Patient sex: M
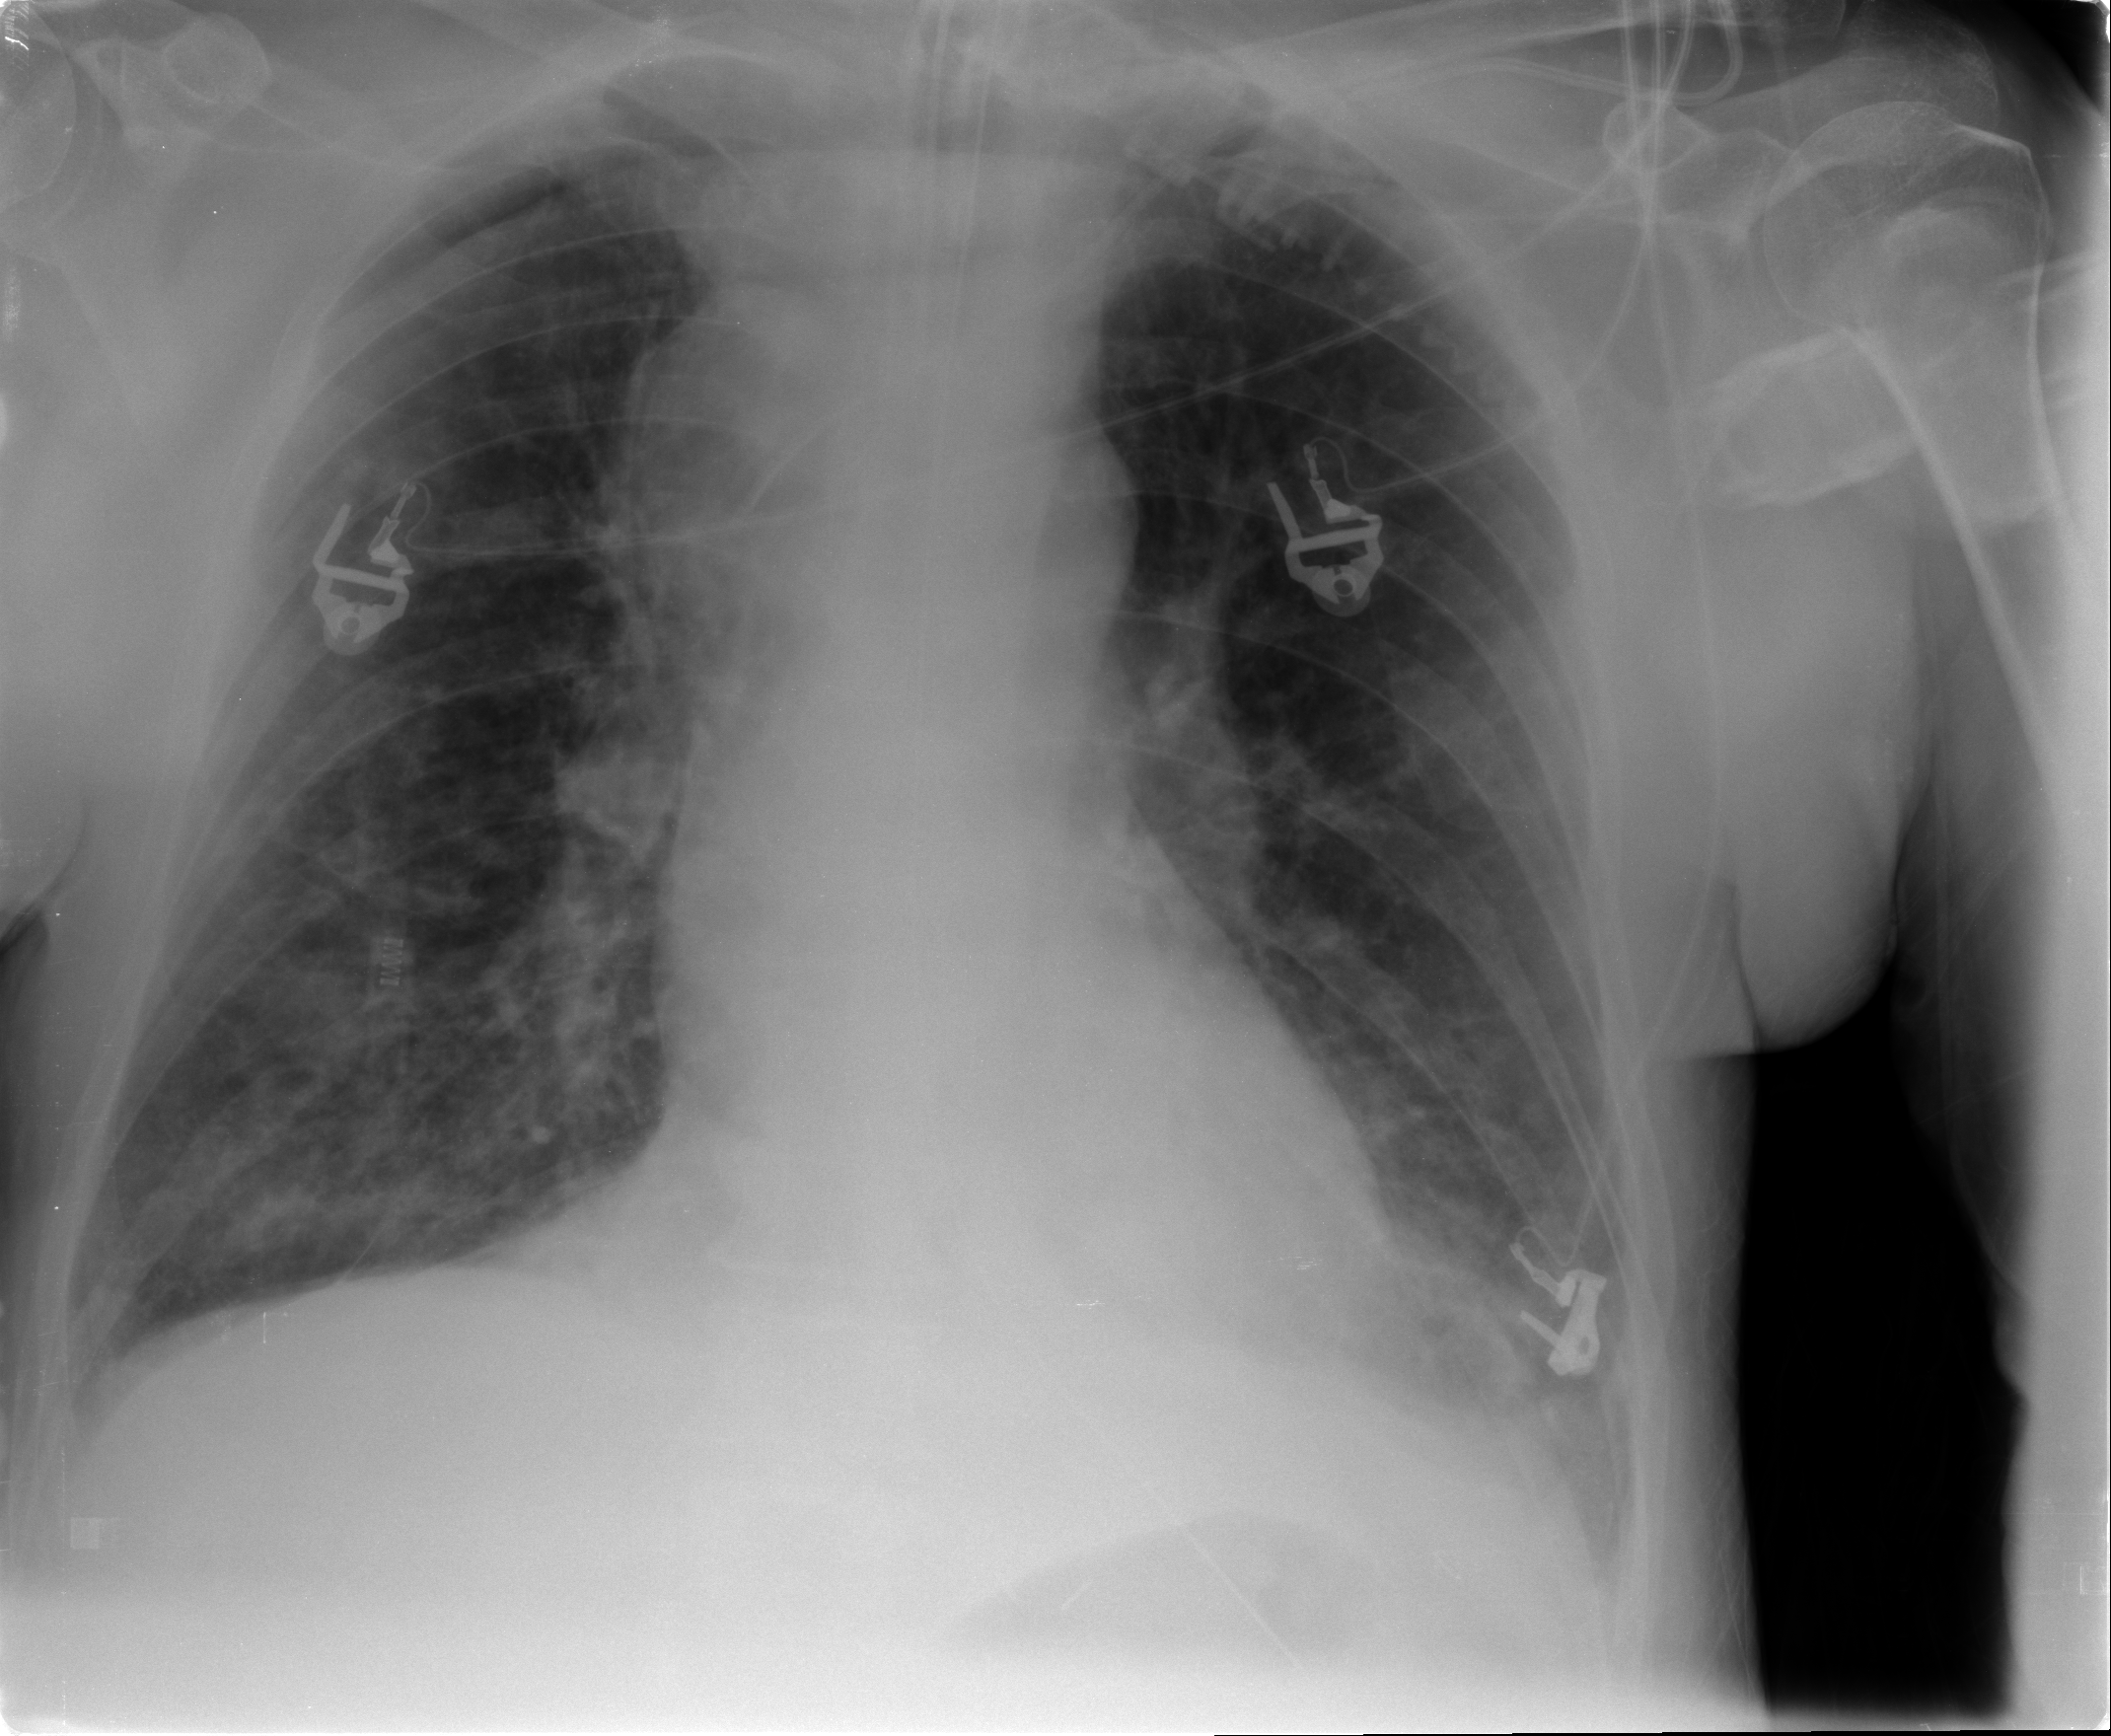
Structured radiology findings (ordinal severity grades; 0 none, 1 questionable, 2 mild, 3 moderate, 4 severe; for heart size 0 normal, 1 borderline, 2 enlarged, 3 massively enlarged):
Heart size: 0
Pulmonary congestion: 1
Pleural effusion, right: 1
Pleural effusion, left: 2
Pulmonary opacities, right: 2
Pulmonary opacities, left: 2
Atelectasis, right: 2
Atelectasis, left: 2